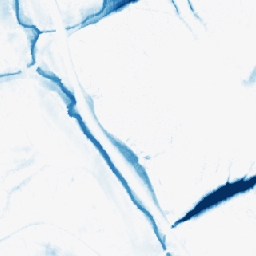
Category: morphological
Decomposition family: morphological_ellipse
Decomposition parameters: operation: closing
width: 30
height: 20
Upsampling method: nearest
Upsampling parameters: scale: 8
Upsampling scale: 8